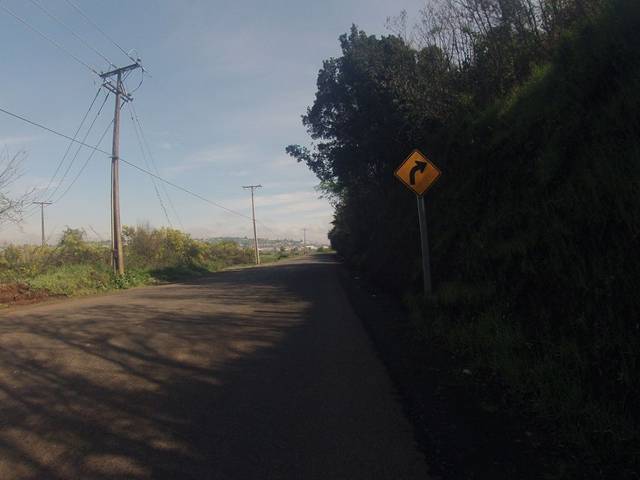
Region: Chile
Coordinates: -38.725, -72.6